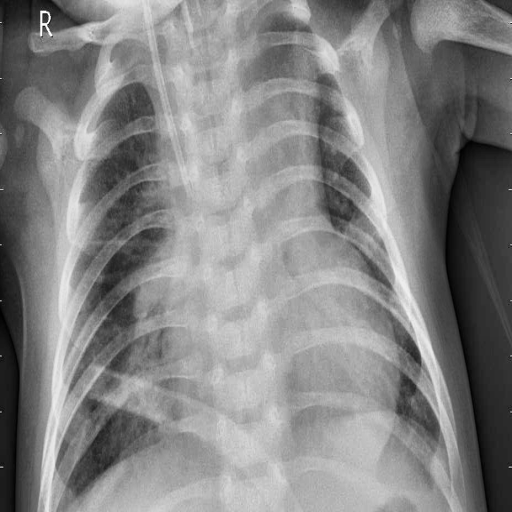
Finding: PNEUMONIA